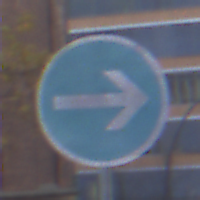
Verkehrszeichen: VorgeschriebeneFahrtrichtungHierRechts
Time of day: SunriseSunset
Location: Outdoor (Urban)
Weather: Clear
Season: NotSpecified
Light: Natural